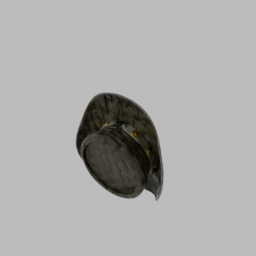
Label: people